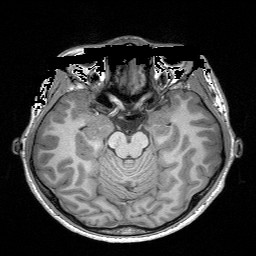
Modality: T1w
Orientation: coronal